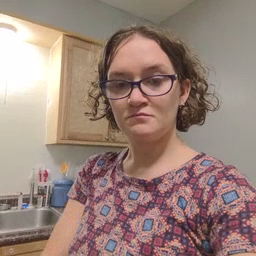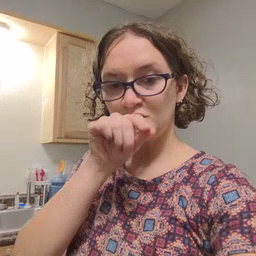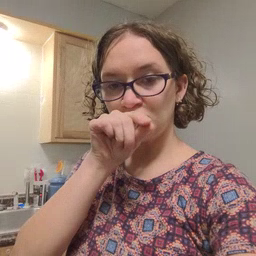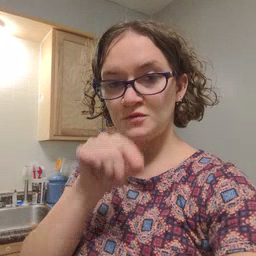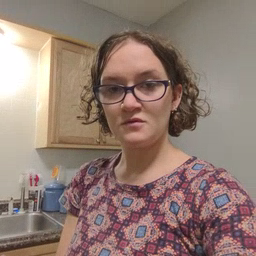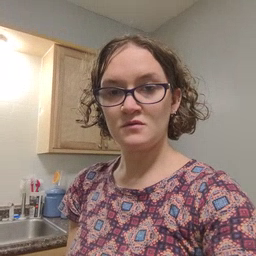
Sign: bird